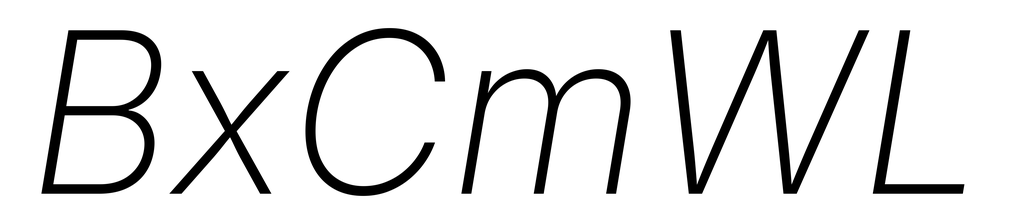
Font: Inter-Italic_ExtraLight_Italic